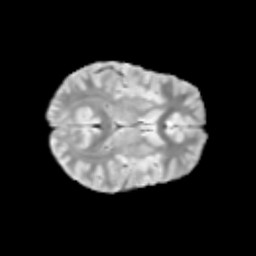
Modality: T2w
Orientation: axial
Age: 10
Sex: female
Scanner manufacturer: siemens
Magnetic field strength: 3 T
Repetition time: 3.8 s
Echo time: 0.07 s